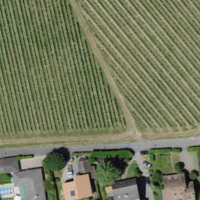
EUNIS habitat code: 25
Species observed at this site:
Asplenium trichomanes